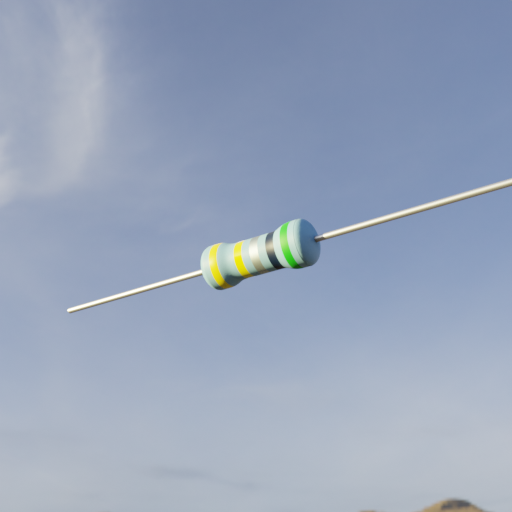
Resistor colour bands (in order): yellow, yellow, silver, black, green